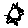
Label: sun